Brain MRI, t1w sequence, axial 2D slice.
Patient: age 46, sex F, weight 95 kg, height 1.95 m
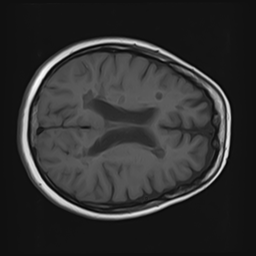